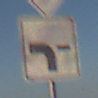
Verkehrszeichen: VerlaufVorfahrtsstrasse6
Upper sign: Vorfahrtsstrasse
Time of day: MorningAfternoon
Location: Outdoor (Nature)
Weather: Clear
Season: Winter
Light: Natural